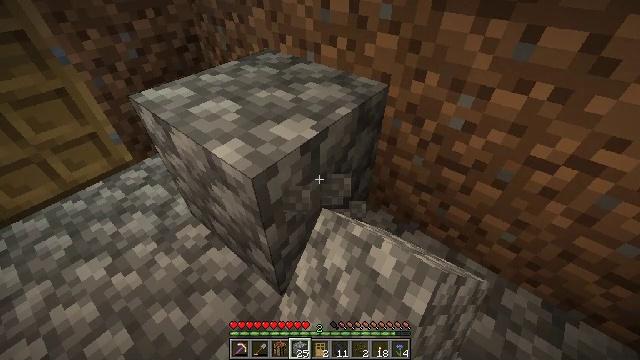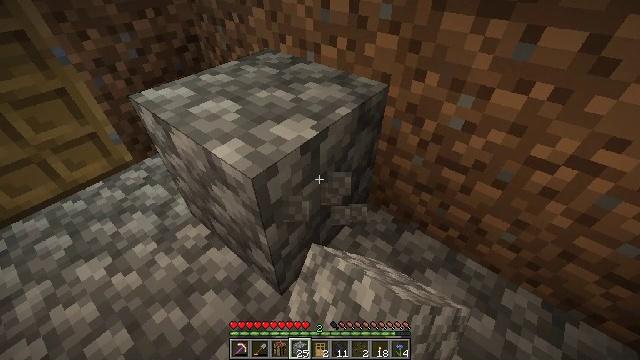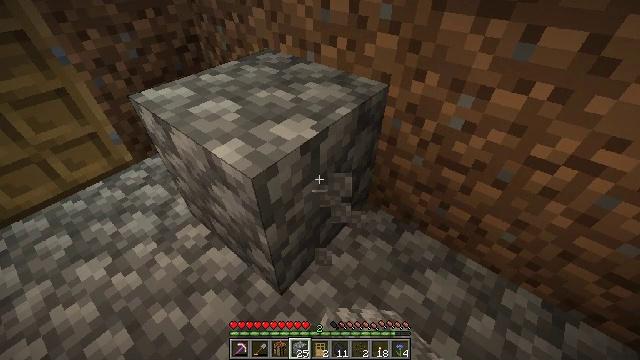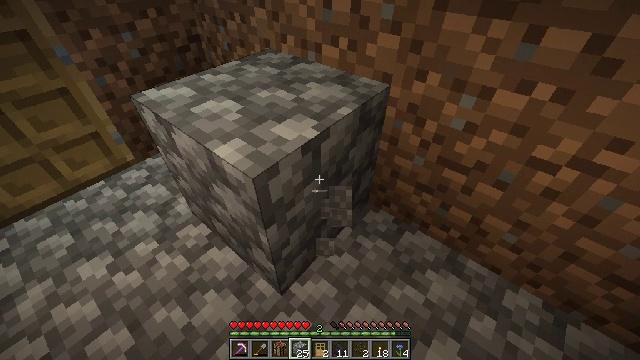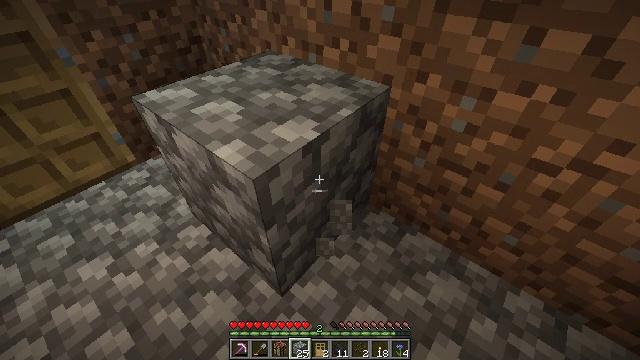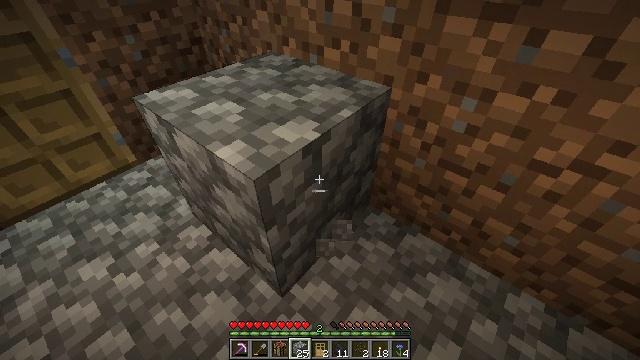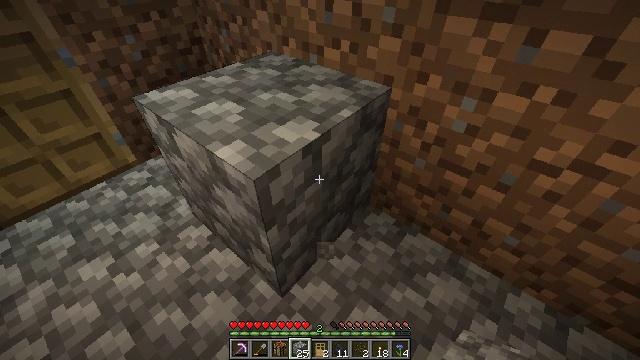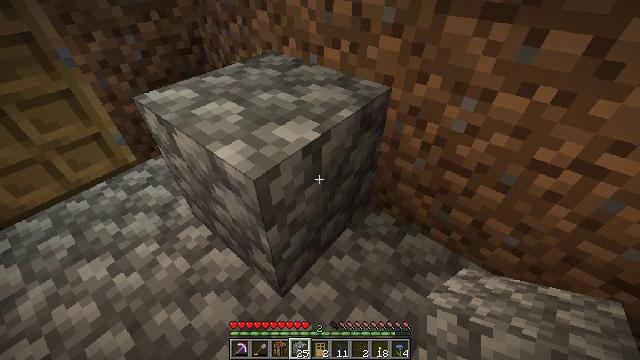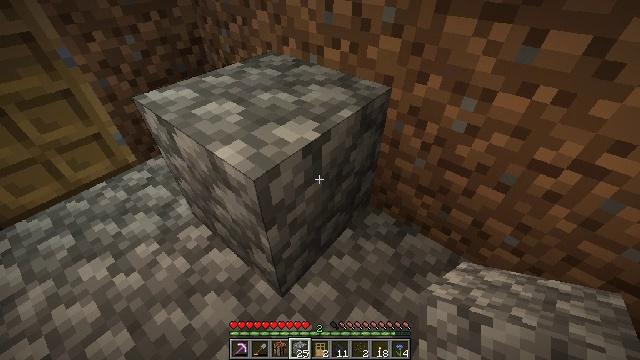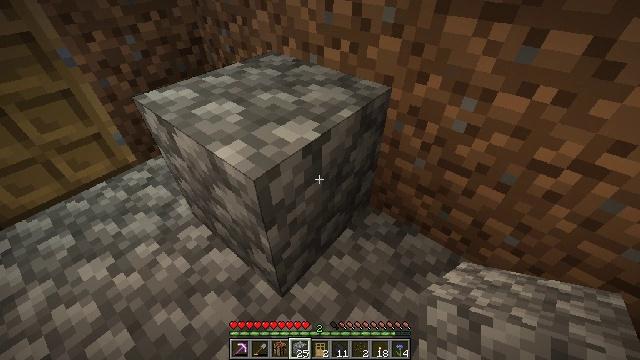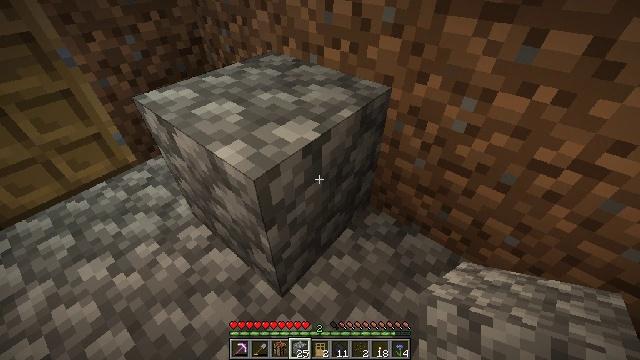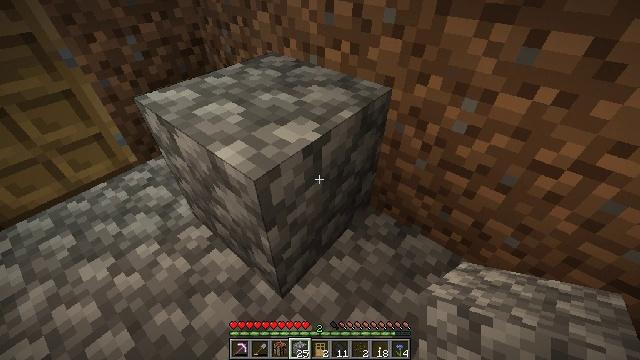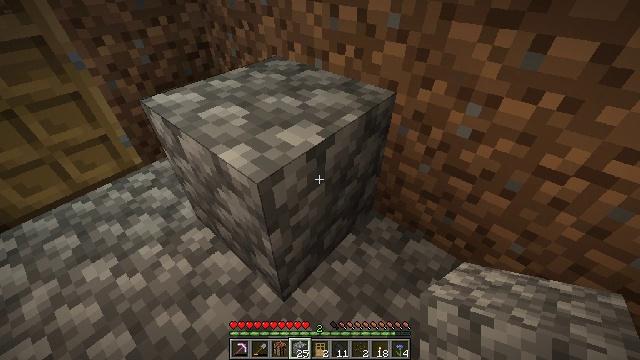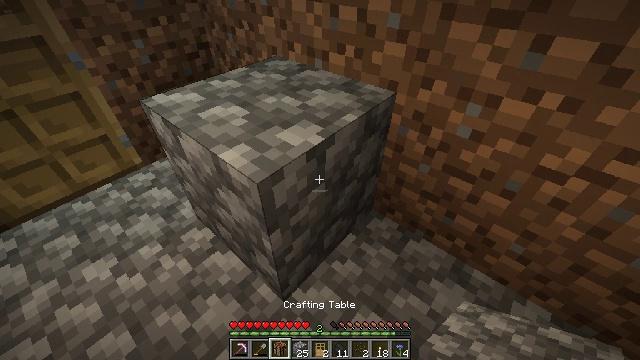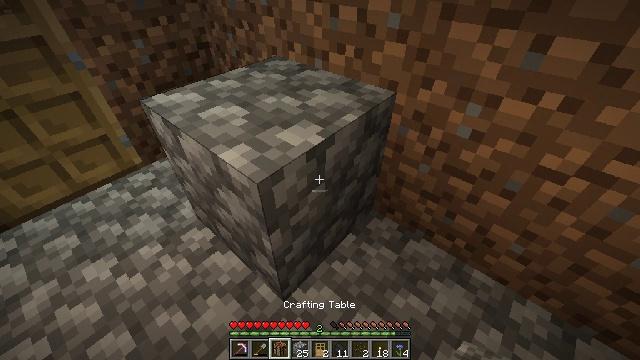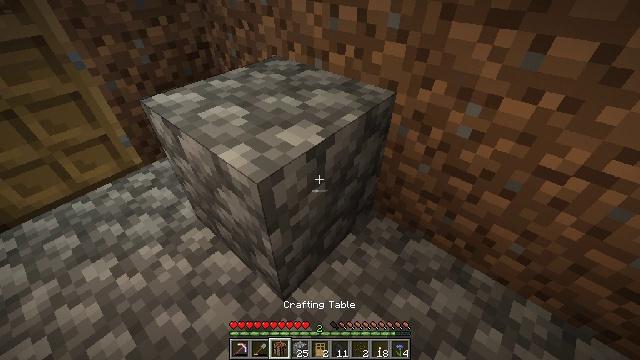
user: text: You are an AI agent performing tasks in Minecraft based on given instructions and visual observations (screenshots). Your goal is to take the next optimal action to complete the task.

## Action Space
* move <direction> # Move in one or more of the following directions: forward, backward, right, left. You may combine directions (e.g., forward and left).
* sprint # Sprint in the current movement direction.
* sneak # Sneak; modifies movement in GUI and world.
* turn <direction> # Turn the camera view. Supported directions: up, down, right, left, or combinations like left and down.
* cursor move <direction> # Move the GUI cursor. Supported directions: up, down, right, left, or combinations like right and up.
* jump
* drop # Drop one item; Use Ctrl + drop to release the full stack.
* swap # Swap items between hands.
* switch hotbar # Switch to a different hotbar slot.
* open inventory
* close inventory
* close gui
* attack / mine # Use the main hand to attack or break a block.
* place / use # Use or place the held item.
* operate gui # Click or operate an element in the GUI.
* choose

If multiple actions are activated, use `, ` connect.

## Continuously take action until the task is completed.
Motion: motion action
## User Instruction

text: Break the cobblestone to create a path.
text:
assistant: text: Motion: attack / mine
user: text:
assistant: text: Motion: no_op
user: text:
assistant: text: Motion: no_op
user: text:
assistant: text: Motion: no_op
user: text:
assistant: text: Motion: no_op
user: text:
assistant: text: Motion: no_op
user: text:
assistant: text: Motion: no_op
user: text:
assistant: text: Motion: no_op
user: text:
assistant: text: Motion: no_op
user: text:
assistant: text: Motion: no_op
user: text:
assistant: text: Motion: no_op
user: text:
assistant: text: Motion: no_op
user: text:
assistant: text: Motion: no_op
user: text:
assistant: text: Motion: no_op
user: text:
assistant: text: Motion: no_op
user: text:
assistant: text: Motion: no_op
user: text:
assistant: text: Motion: no_op
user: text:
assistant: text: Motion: no_op
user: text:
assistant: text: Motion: no_op
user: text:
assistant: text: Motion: no_op
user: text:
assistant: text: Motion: no_op
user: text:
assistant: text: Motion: no_op
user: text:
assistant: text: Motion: no_op
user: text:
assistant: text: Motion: no_op
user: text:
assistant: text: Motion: no_op
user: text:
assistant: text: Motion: no_op
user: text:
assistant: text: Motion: no_op
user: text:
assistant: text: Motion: attack / mine
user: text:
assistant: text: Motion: attack / mine
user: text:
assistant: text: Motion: attack / mine